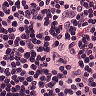
Metastatic tissue present: no